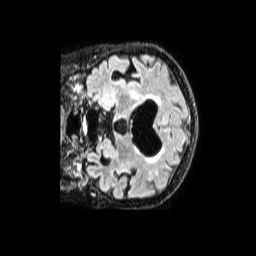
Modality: FLAIR
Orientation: coronal
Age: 83
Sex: female
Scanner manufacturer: philips
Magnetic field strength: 1.5 T
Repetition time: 4.8 s
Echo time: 0.3363 s